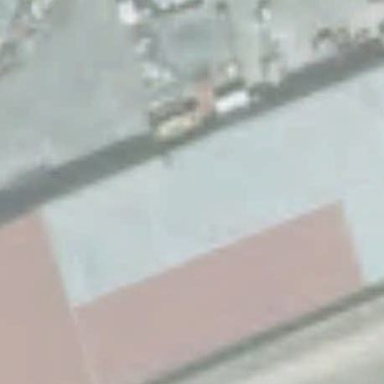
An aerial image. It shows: Industrial building.